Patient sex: F
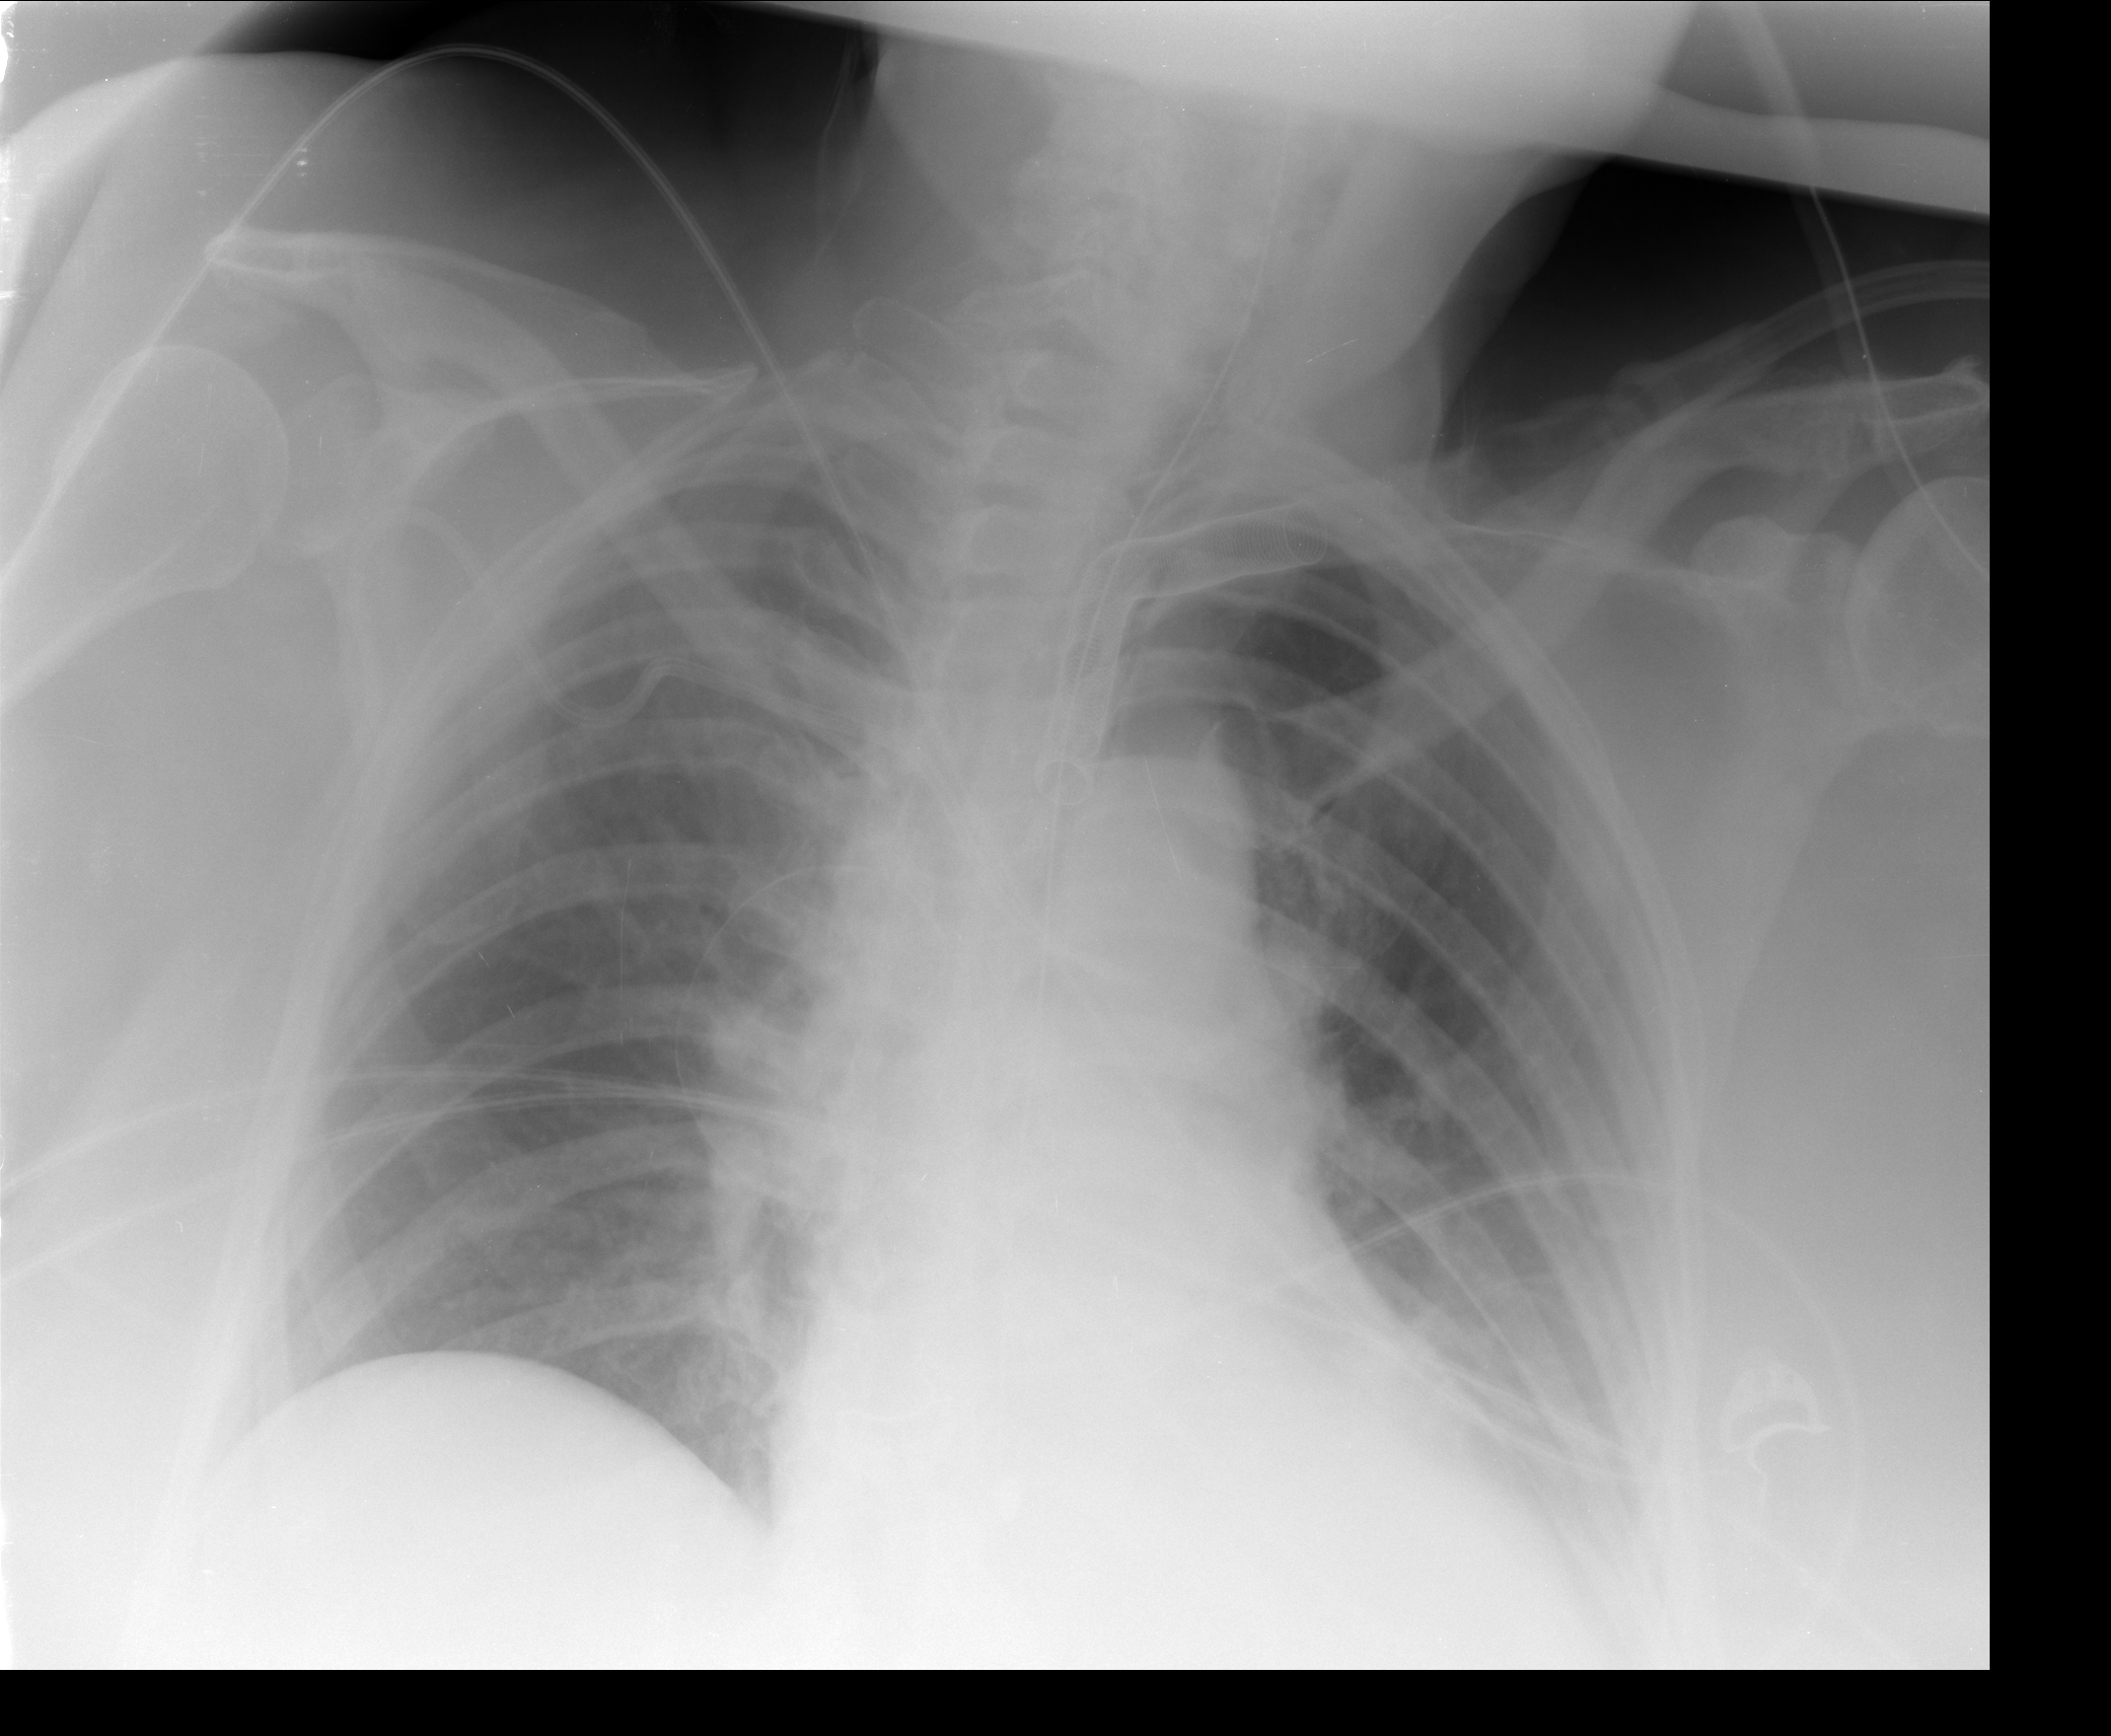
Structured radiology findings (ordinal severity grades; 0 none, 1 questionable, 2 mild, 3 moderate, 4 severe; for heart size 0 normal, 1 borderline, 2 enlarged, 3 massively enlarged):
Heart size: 2
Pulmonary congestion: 2
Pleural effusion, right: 1
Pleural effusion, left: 2
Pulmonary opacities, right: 0
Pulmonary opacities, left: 2
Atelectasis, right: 2
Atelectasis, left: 2